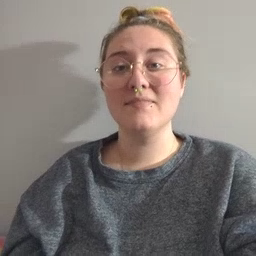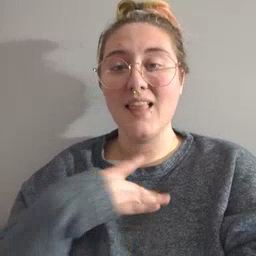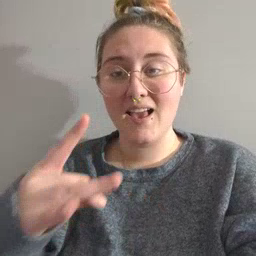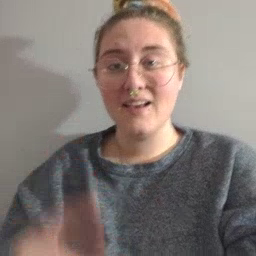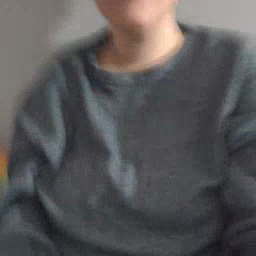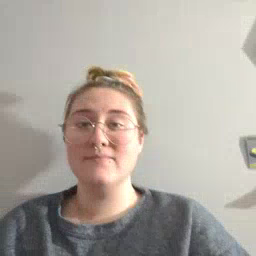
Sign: like